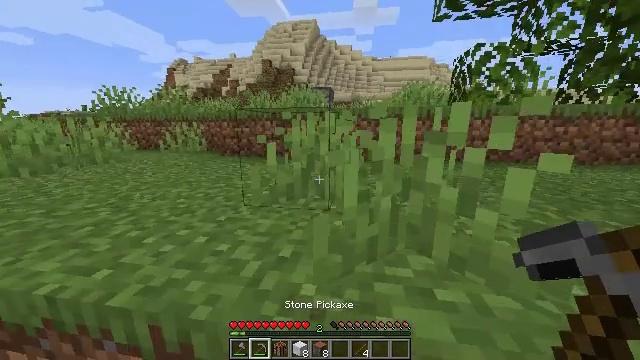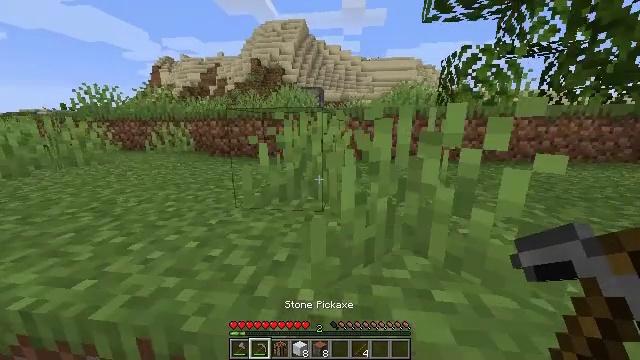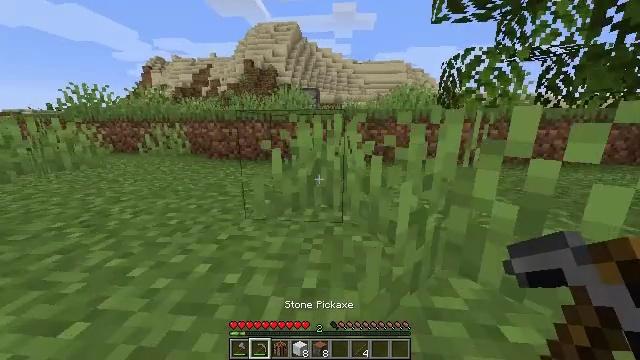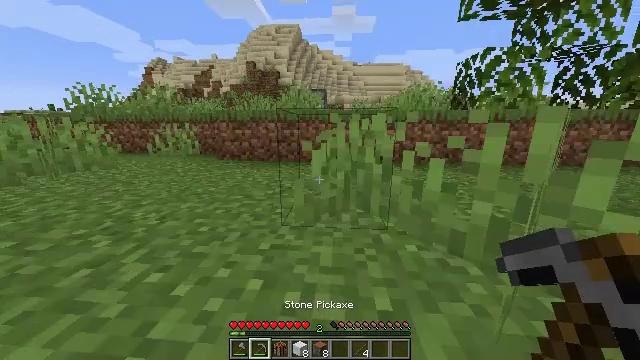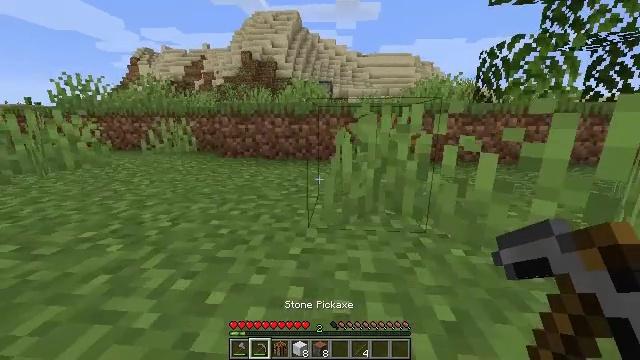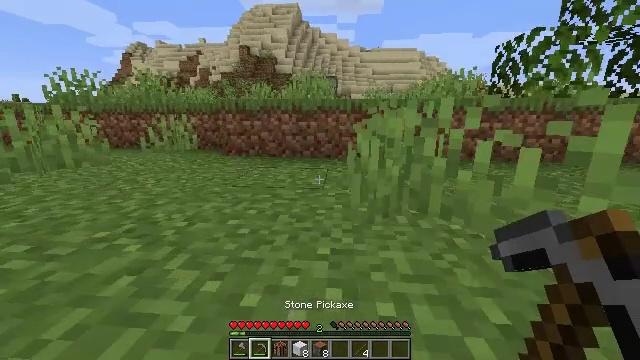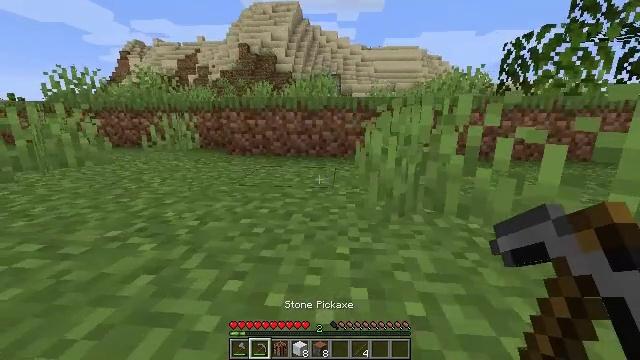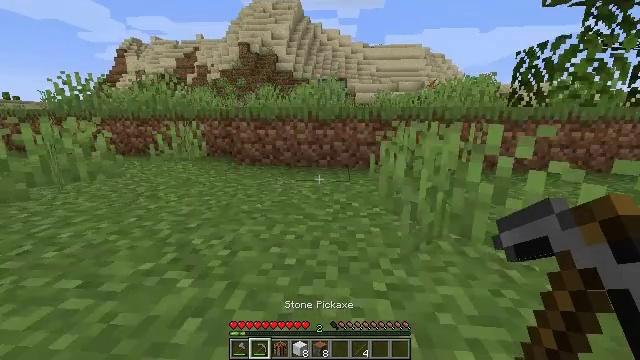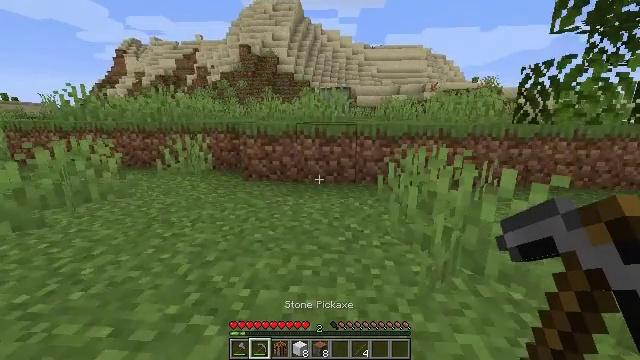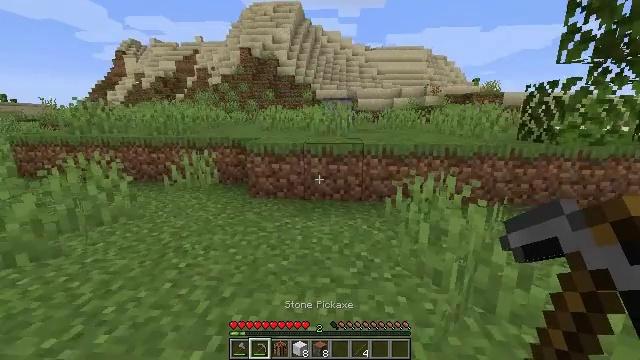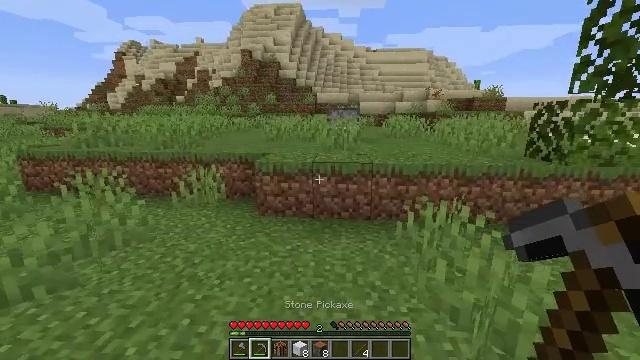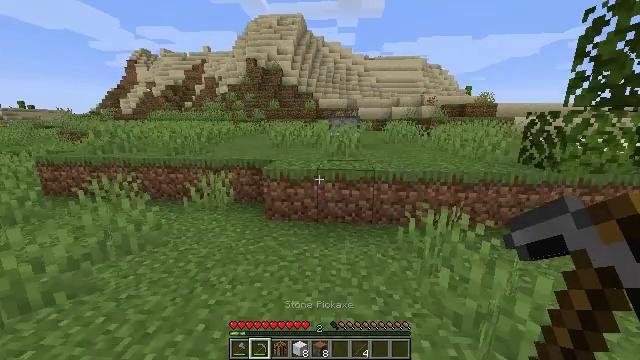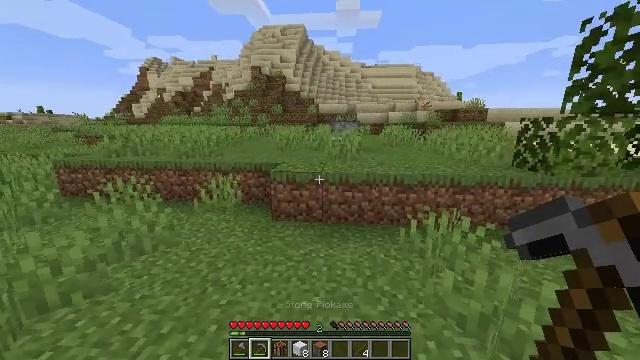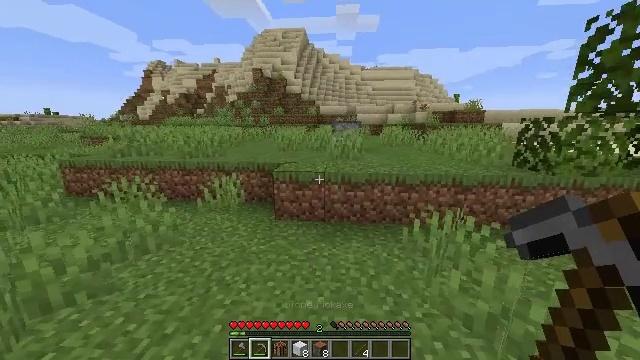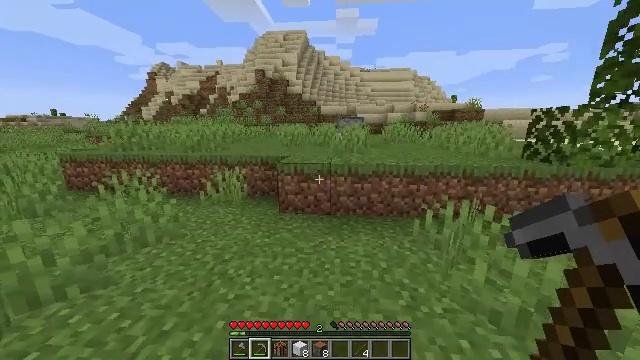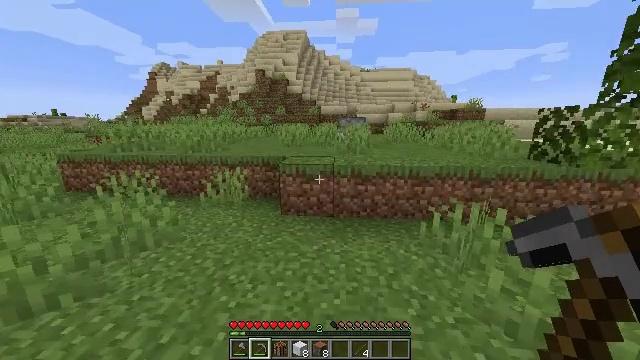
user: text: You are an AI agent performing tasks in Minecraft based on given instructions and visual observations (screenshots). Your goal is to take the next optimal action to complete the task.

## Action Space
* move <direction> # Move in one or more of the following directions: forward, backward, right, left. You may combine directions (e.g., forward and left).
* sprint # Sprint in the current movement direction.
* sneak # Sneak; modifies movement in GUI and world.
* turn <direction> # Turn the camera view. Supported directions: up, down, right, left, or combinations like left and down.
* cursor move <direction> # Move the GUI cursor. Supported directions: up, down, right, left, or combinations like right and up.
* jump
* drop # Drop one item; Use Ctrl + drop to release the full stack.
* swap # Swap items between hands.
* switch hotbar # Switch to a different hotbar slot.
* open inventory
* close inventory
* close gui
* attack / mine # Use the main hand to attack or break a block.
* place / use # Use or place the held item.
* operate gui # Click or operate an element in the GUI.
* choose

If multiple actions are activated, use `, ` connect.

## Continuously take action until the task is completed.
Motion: motion action
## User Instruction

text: Craft cooked mutton using raw mutton and a heat source.
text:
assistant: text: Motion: move forward and move left, turn right
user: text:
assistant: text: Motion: move forward and move left, turn right
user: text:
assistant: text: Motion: move forward and move left
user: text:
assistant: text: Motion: move forward and move left
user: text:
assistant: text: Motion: move forward and move left, sprint
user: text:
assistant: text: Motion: move forward and move left, sprint
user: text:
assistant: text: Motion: move forward and move left, sprint, jump
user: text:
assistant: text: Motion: move forward and move left, sprint, jump
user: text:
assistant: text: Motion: move forward, sprint, jump
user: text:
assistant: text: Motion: move forward, sprint, jump
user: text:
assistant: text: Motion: move forward, sprint, jump
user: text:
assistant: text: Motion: move forward, sprint, jump
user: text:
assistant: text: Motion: move forward, sprint, jump
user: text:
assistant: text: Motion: move forward, sprint, jump
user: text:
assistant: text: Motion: move forward, sprint, jump
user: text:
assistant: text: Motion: move forward, sprint, jump
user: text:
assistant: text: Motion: move forward, sprint, jump
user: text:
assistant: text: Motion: move forward, sprint, jump
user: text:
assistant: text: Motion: move forward, sprint, jump
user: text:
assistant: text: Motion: move forward, sprint, jump
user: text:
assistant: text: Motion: move forward, sprint, turn right, jump
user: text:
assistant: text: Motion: move forward, sprint, turn right and down, jump
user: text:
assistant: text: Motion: move forward, sprint, turn right, jump
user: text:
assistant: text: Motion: move forward, sprint, turn right, jump
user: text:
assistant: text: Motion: move forward, sprint, jump
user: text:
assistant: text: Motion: move forward, sprint, jump
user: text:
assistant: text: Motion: move forward, sprint, jump
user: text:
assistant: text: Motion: move forward, jump
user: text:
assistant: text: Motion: move forward, jump
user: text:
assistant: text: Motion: move forward, jump